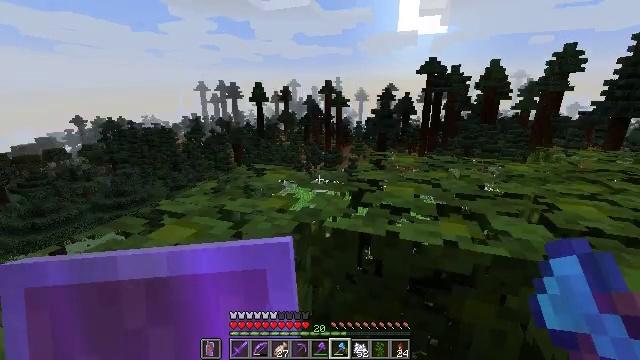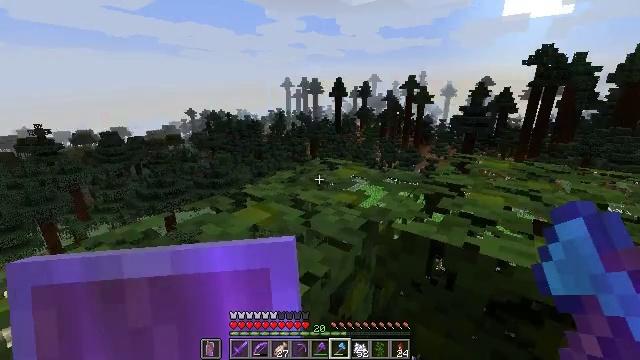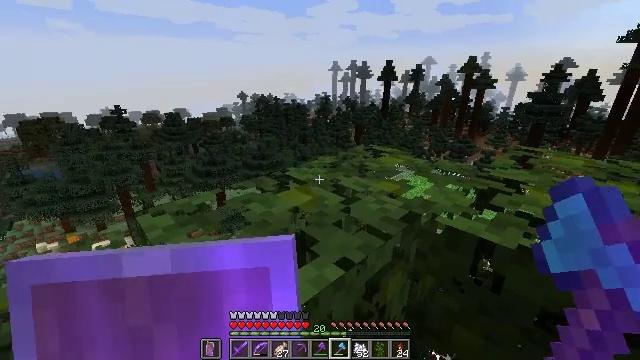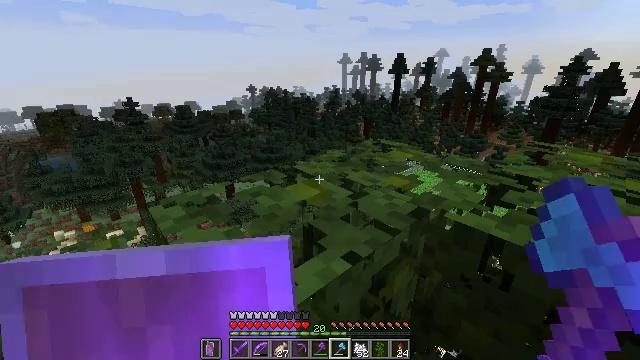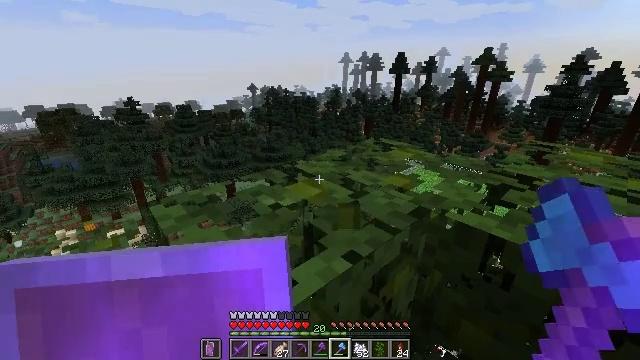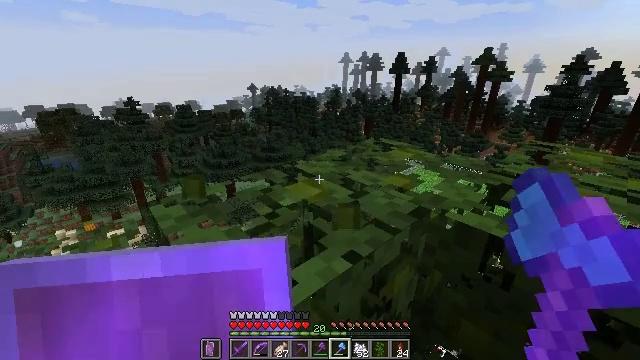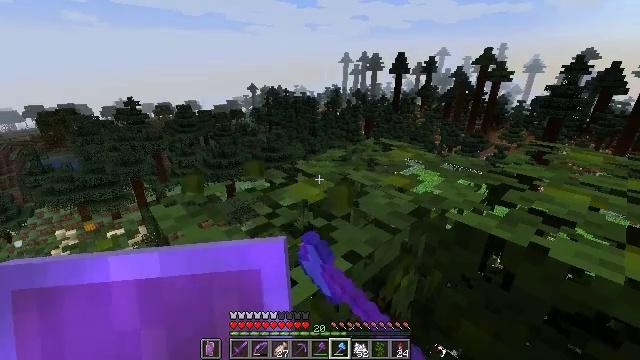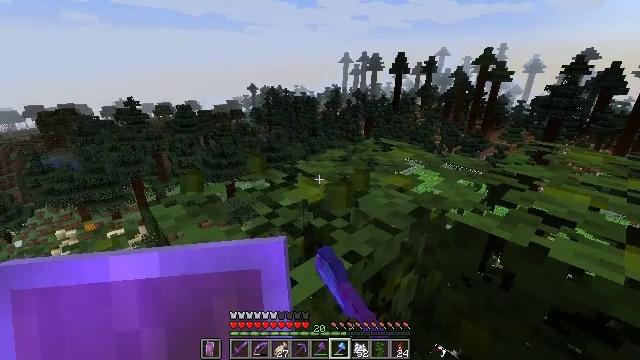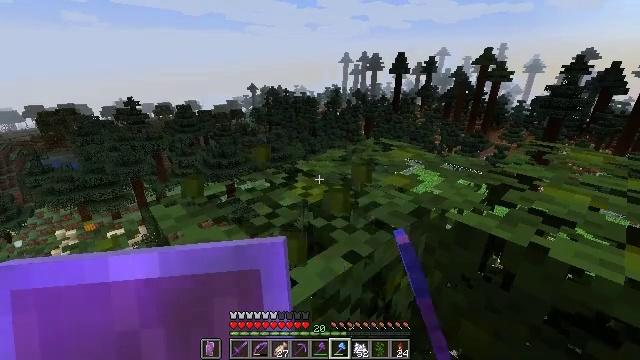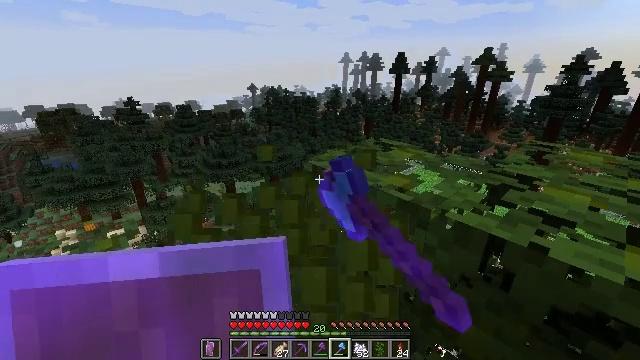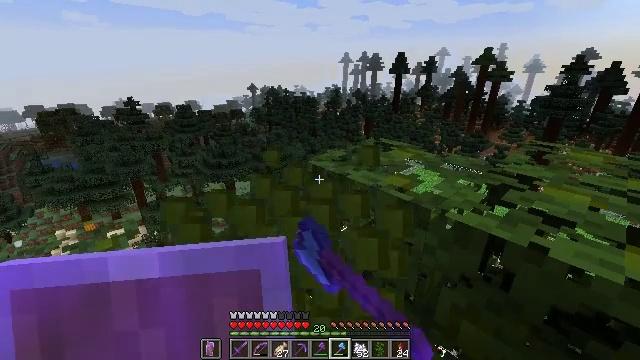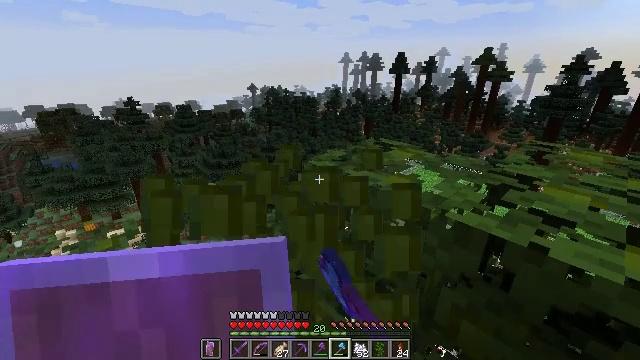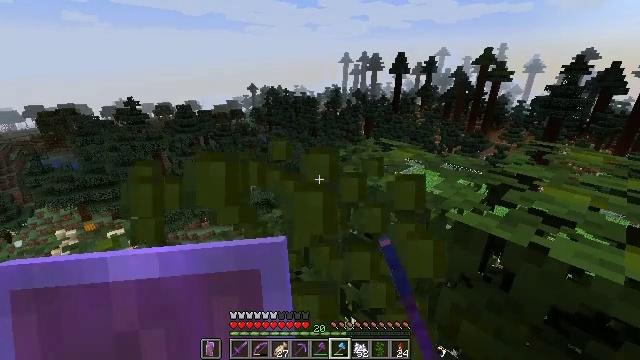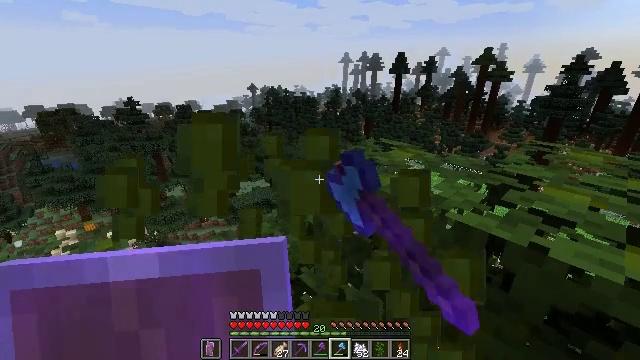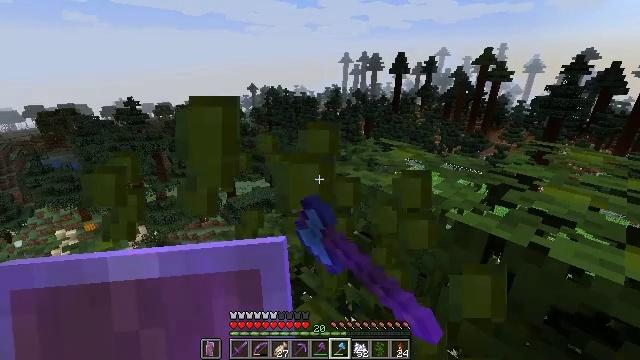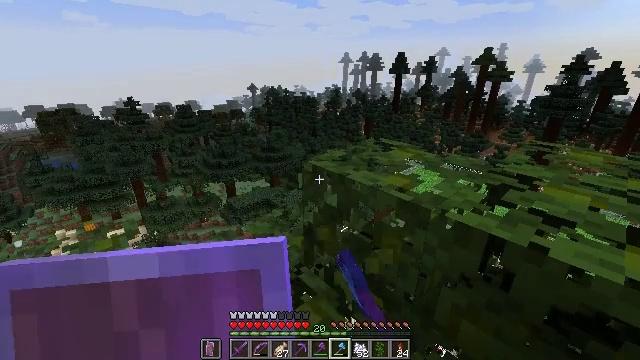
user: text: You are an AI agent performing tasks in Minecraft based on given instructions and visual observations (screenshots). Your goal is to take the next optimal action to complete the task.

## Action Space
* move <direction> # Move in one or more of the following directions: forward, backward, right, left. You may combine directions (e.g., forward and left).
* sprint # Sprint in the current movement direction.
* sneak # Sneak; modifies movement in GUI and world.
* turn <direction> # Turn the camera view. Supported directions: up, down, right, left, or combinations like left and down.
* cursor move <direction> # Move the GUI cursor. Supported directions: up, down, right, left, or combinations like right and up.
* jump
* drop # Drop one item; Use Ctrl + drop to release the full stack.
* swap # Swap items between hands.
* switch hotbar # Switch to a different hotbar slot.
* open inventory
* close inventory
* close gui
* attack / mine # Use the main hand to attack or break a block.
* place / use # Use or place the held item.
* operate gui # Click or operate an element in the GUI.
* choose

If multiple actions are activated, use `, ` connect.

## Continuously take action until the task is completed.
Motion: motion action
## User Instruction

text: Gather jungle leaves from the tree.
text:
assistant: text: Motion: turn left
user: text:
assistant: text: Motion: turn left and down
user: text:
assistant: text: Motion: turn left and down
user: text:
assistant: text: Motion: attack / mine
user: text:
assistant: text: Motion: attack / mine
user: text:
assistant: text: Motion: attack / mine
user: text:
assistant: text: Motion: attack / mine
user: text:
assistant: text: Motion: attack / mine
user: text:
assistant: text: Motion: attack / mine
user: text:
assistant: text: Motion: attack / mine
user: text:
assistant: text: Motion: attack / mine
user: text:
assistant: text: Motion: attack / mine
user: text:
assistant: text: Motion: attack / mine
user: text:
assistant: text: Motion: attack / mine
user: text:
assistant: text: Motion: attack / mine
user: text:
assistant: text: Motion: sneak, attack / mine
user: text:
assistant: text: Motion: sneak, attack / mine
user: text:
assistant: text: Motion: sneak, turn right, attack / mine
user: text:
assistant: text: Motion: sneak, turn right and up, attack / mine
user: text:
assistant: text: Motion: sneak, turn right and up, attack / mine
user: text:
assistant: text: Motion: move forward, sneak, attack / mine
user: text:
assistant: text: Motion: move forward, sneak, attack / mine
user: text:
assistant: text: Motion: move forward, sneak, attack / mine
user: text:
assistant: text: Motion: move forward, sneak, attack / mine
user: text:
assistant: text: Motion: move forward, sneak, attack / mine
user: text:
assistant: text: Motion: move forward, sneak, attack / mine
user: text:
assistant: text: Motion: move forward, sneak, turn right, attack / mine
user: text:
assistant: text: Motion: move forward, sneak, turn right, attack / mine
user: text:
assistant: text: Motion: move forward, sneak, turn right and up, attack / mine
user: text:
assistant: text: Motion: move forward, sneak, turn right and up, attack / mine